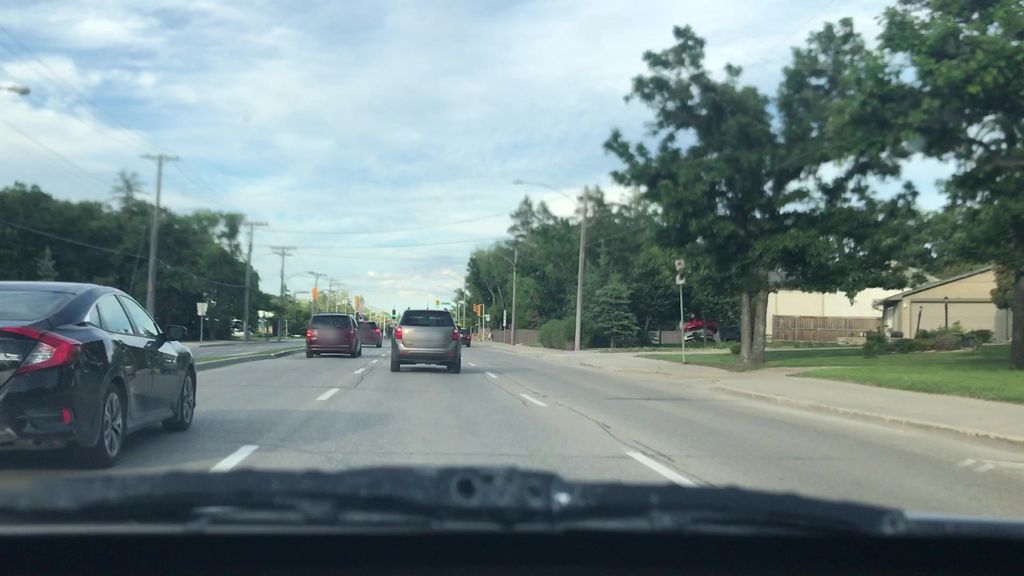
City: winnipeg